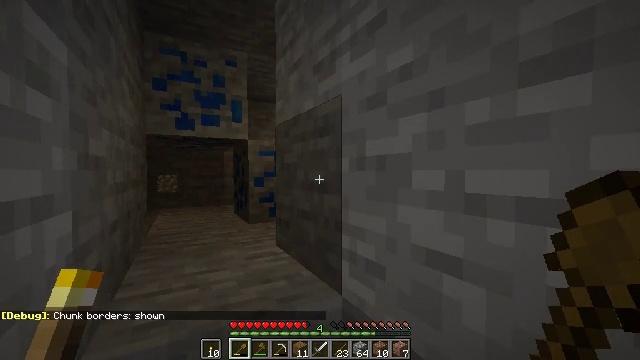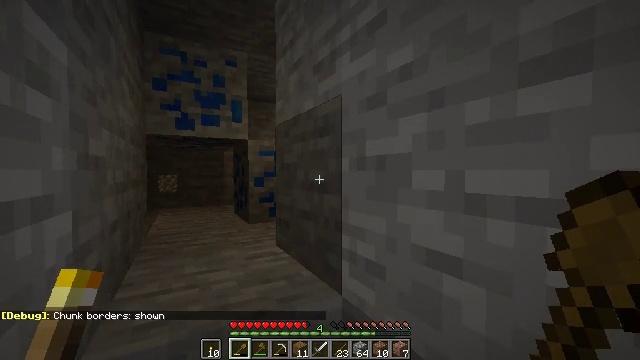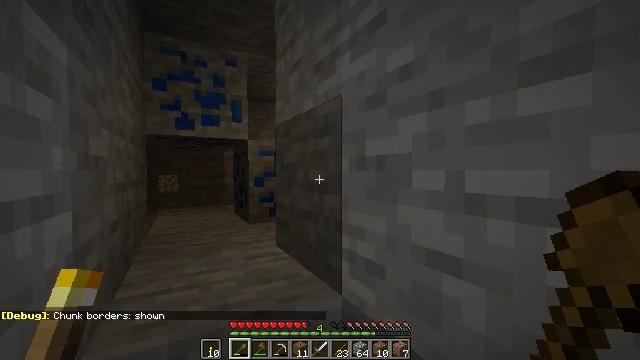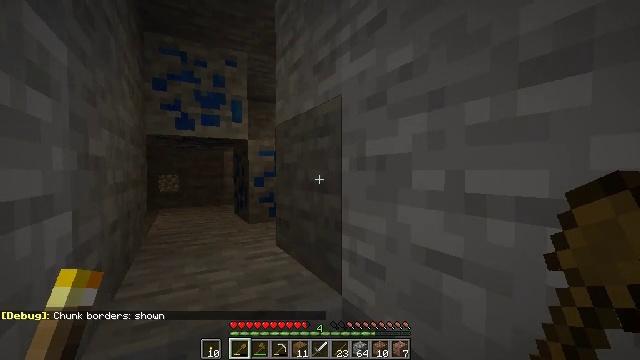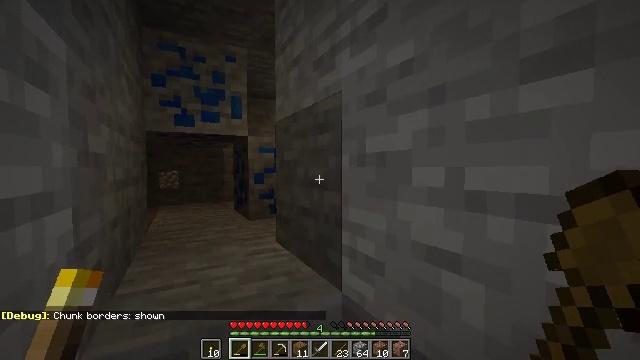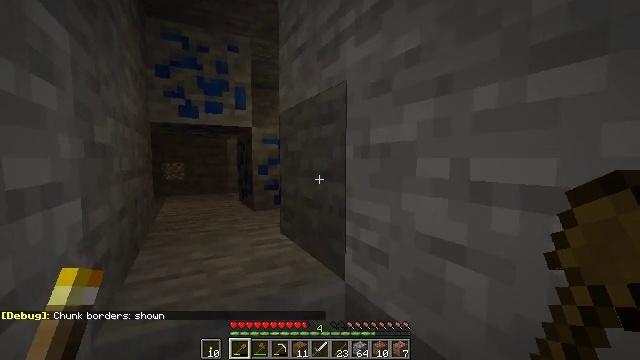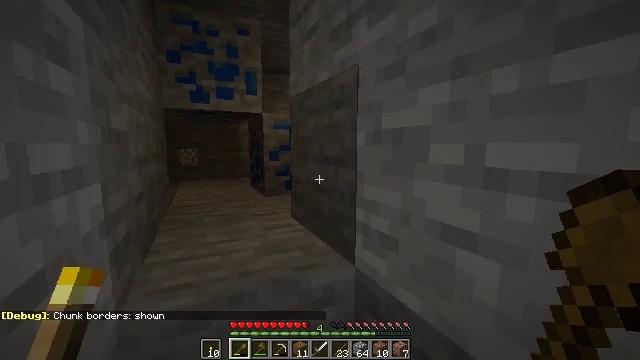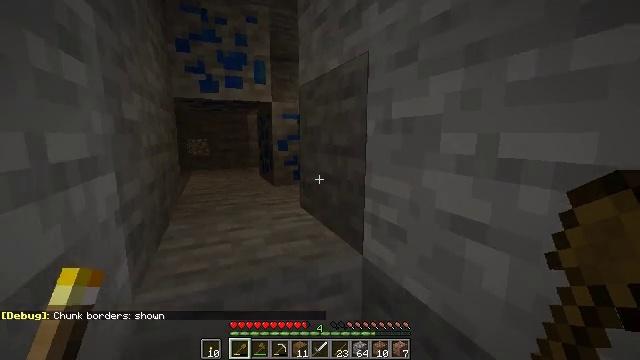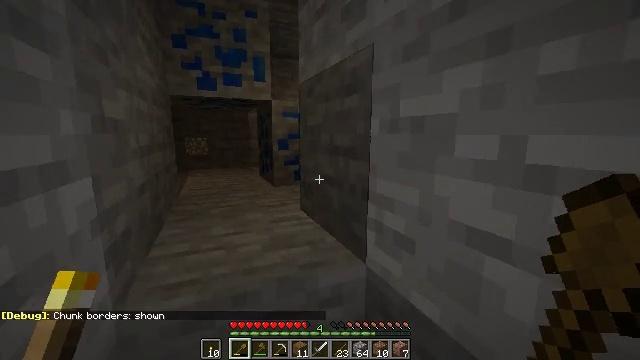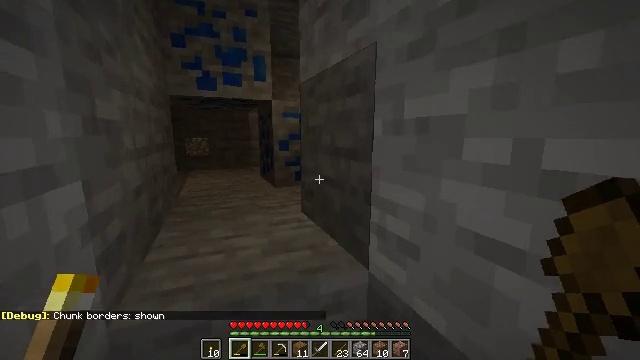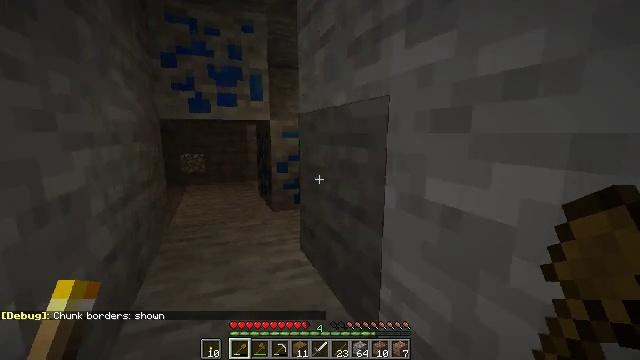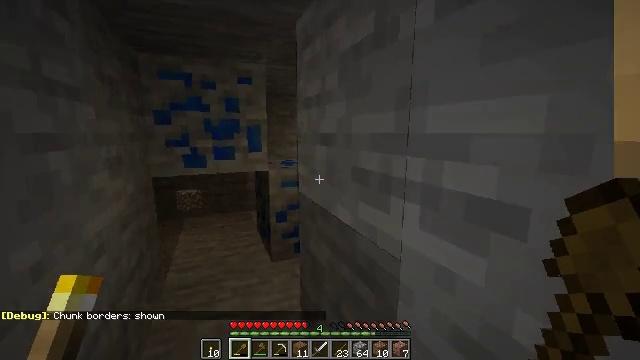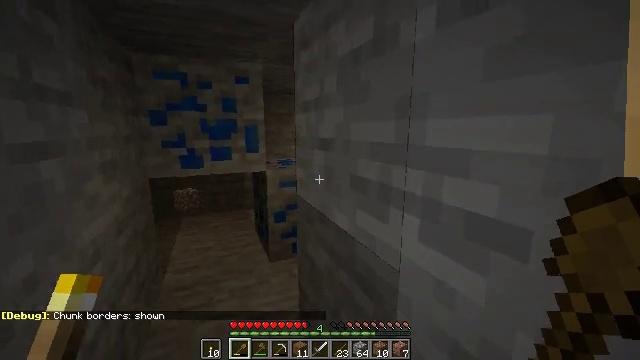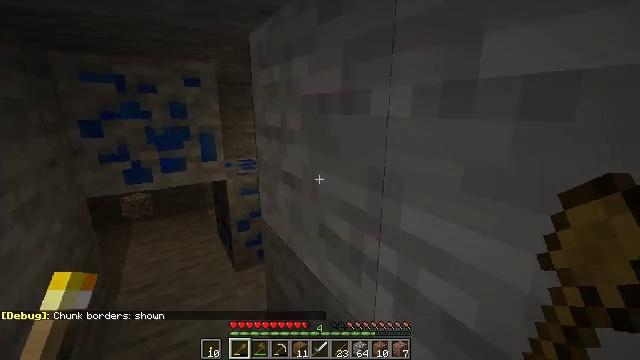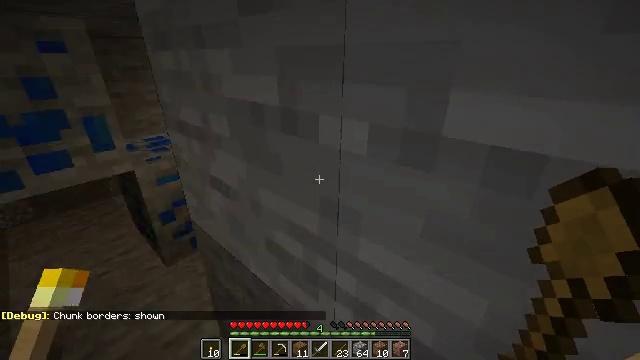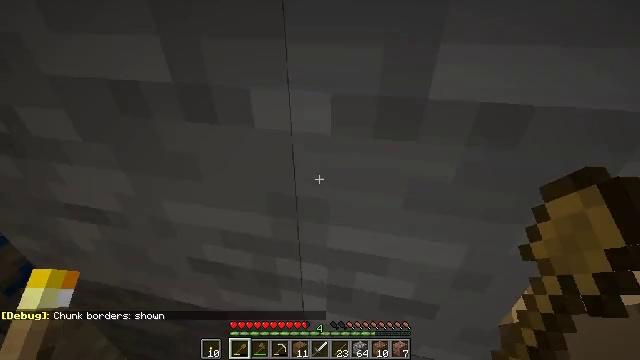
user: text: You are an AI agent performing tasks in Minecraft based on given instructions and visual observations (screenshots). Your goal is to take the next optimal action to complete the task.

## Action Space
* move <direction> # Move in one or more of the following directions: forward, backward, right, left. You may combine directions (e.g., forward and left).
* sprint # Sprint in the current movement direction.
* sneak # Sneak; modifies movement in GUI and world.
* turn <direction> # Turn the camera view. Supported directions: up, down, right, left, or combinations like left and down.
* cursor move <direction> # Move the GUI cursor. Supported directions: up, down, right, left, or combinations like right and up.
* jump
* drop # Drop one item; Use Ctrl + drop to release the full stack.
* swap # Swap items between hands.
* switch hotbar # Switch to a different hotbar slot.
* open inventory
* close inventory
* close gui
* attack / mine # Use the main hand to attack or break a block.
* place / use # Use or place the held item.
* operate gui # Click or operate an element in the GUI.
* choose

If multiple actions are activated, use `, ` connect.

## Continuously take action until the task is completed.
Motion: motion action
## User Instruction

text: Collect gravel for your inventory.
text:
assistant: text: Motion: no_op
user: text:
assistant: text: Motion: no_op
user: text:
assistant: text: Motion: no_op
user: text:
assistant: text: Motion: no_op
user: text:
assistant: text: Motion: turn down
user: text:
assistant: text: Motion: turn left and down
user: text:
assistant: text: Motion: turn left and down
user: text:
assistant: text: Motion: move forward
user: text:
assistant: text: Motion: move forward
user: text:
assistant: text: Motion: move forward, jump
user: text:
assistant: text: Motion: move forward, jump
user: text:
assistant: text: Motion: move forward, jump
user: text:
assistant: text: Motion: move forward and move left, turn right and down, jump
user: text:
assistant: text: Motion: move forward and move left, turn right and down
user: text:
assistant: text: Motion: move left, turn right and down
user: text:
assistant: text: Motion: move back and move left, turn right and down
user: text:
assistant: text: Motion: move back and move left, turn right and up
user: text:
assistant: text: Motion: move back and move left, turn right and up
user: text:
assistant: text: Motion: move back and move left, turn right and up
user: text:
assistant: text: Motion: move back, turn right
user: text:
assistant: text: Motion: move back, turn right
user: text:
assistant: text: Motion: move back, turn right
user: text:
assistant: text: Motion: move back
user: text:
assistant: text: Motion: move back
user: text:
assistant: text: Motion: move back
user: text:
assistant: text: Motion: move back
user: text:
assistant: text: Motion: no_op
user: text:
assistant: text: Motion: no_op
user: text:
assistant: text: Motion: no_op
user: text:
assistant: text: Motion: no_op